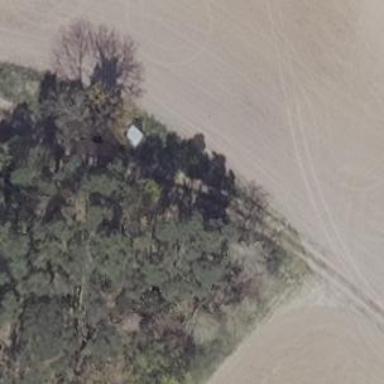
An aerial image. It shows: Hunting stand.